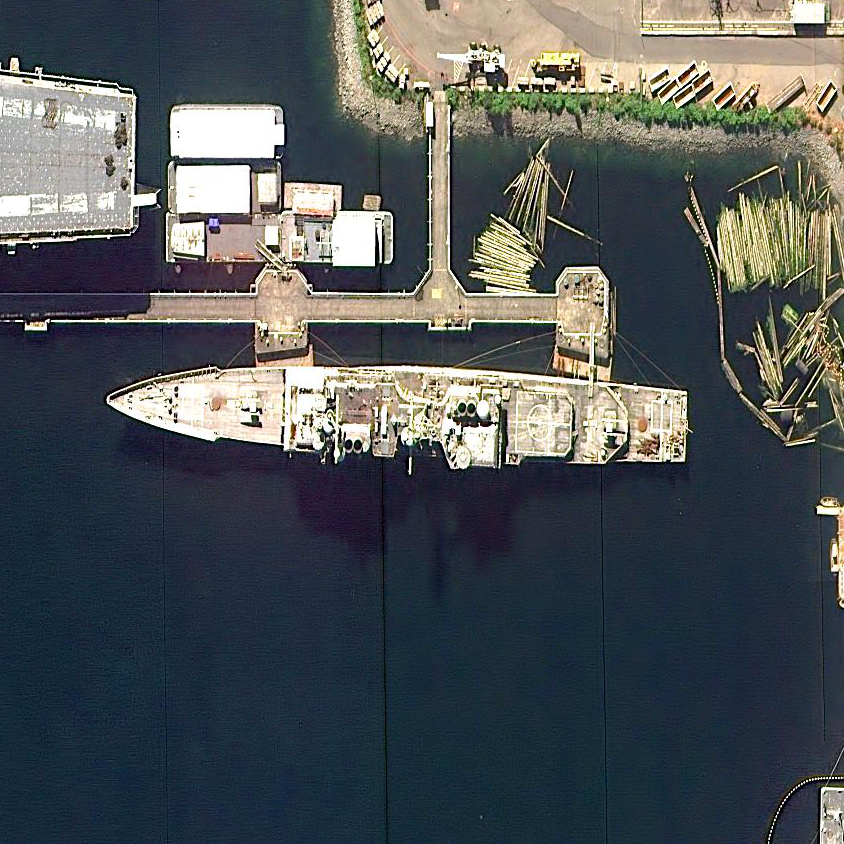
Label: Ticonderoga-class_cruiser